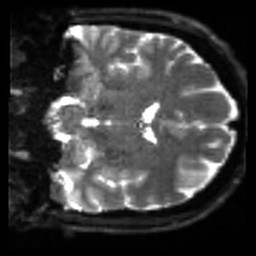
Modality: sbref
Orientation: coronal
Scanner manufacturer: siemens
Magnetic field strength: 3 T
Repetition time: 4 s
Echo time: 0.0594 s